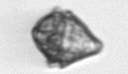
Label: Kryptoperidinium_triquetrum